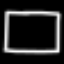
Label: square